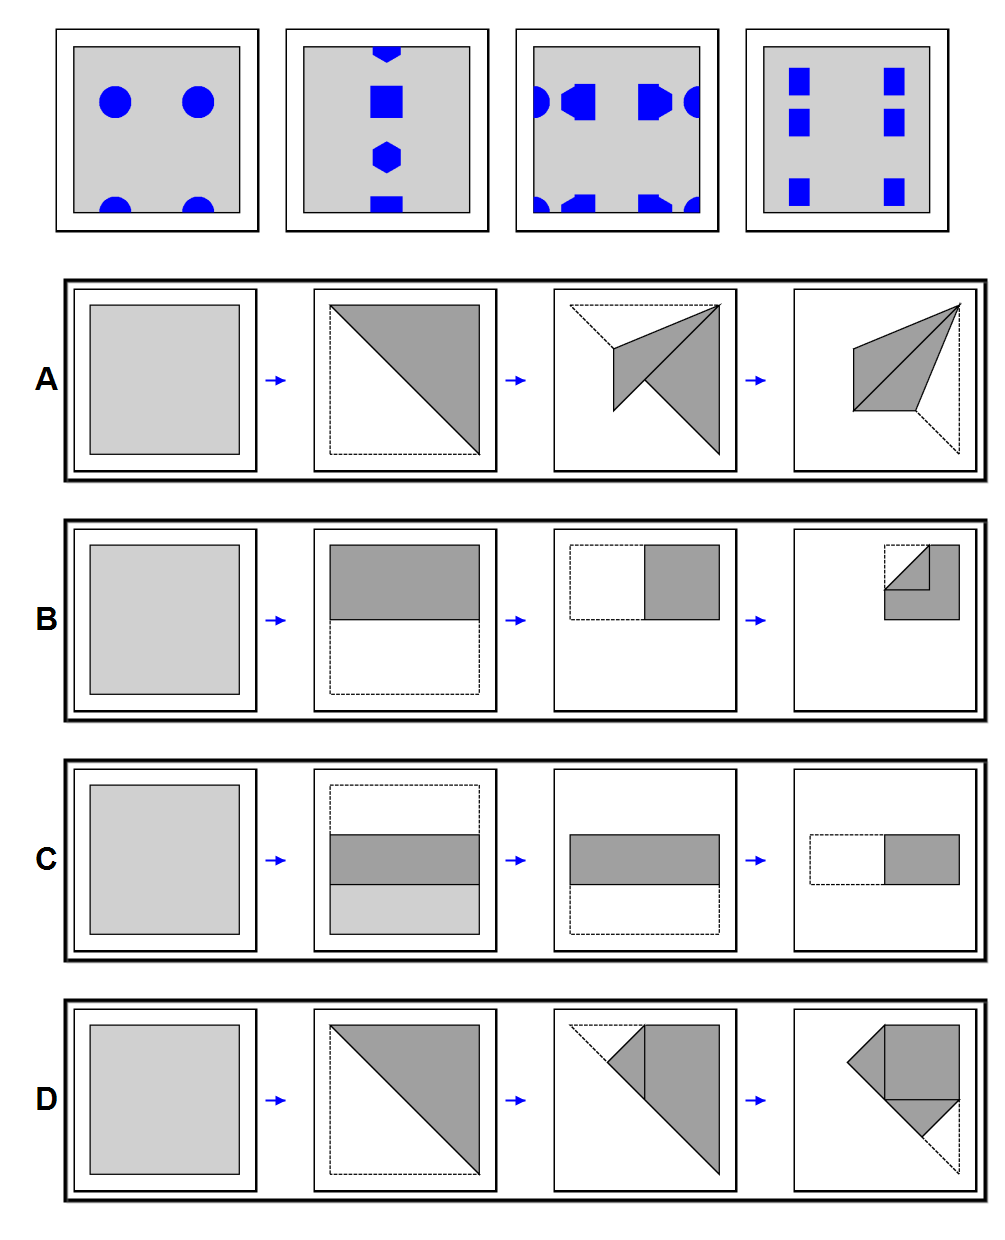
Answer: C